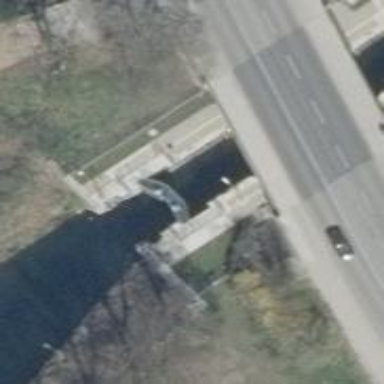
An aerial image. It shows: Lock gate along waterway.